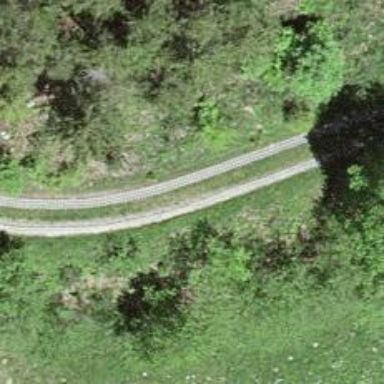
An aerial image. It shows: Track with grade 2 tracktype.